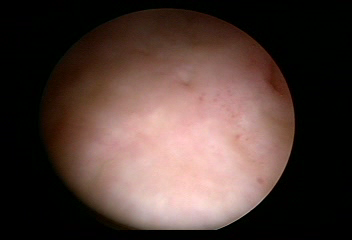
Modality: WLC
Class: Normal mucosa
Bladder cancer association: No